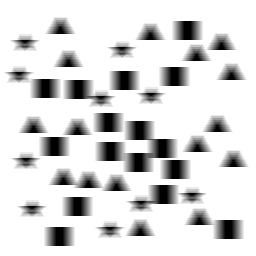
Squares: 16
Triangles: 16
Stars: 10
Total shapes: 42